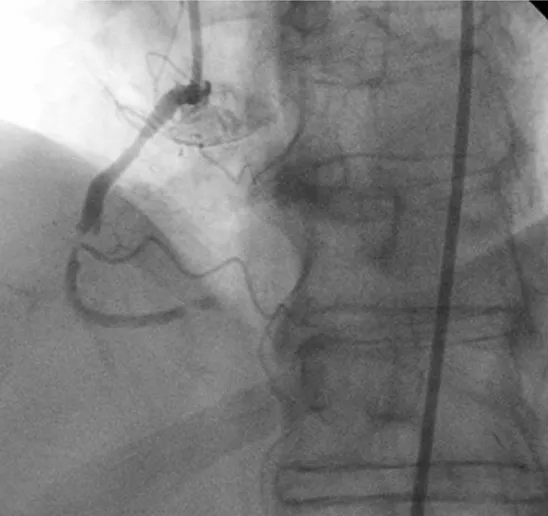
Right coronary artery (RCA) pre-intervention revealing 90% occlusion of the mid RCA with thrombus formation.
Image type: radiology (x_ray)